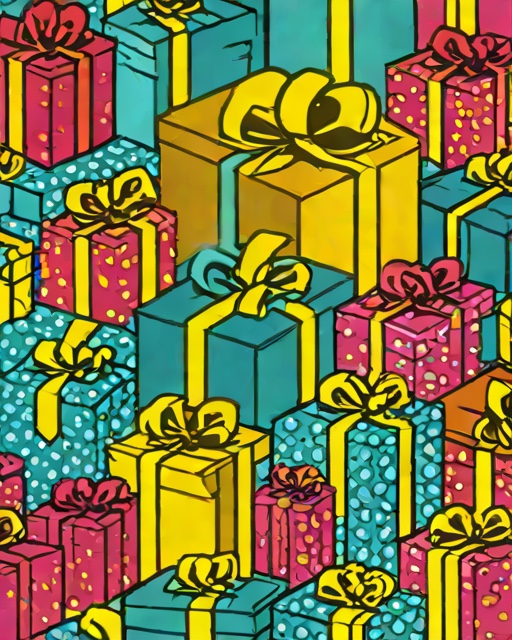
Category: Thank You